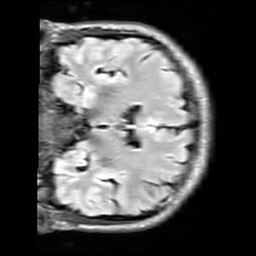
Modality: FLAIR
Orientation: coronal
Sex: female
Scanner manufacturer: siemens
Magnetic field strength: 3 T
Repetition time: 10 s
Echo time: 0.09 s